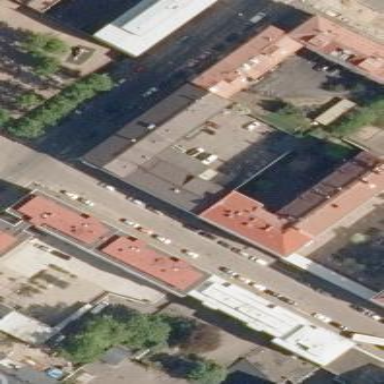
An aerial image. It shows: School building.